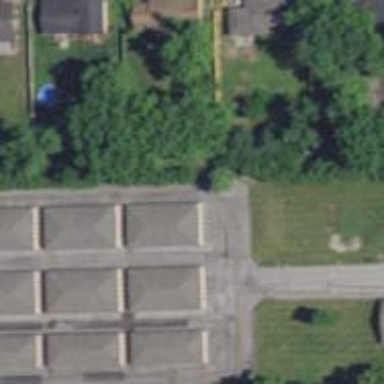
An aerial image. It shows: Alley classified as service road.